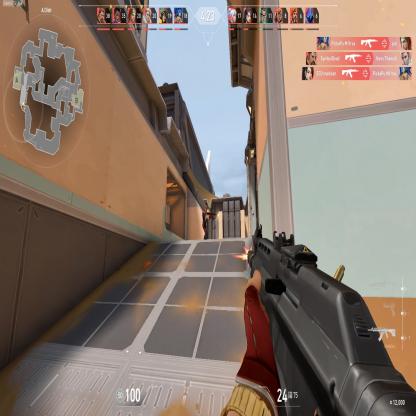
Label: enemy